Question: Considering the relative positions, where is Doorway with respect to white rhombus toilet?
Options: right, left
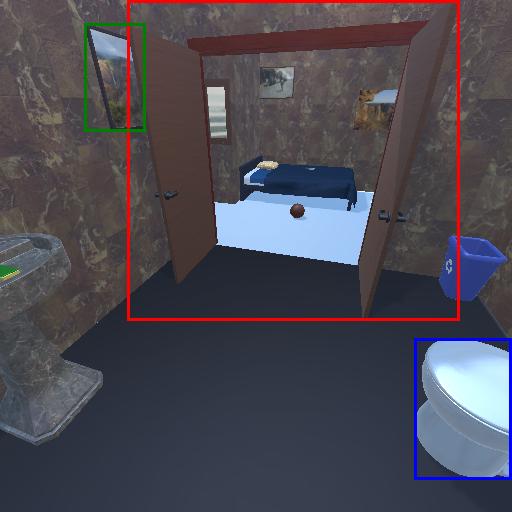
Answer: right